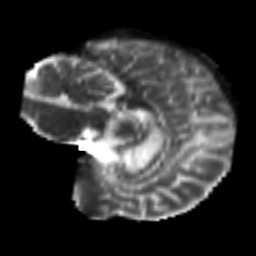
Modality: T2w
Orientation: sagittal
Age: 46
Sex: male
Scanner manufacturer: siemens
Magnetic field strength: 3 T
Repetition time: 7.3 s
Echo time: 0.087 s